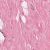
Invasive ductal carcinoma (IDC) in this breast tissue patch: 0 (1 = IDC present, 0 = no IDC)